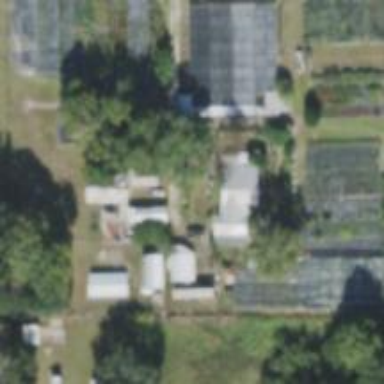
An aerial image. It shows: Plant nursery with trees.